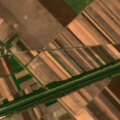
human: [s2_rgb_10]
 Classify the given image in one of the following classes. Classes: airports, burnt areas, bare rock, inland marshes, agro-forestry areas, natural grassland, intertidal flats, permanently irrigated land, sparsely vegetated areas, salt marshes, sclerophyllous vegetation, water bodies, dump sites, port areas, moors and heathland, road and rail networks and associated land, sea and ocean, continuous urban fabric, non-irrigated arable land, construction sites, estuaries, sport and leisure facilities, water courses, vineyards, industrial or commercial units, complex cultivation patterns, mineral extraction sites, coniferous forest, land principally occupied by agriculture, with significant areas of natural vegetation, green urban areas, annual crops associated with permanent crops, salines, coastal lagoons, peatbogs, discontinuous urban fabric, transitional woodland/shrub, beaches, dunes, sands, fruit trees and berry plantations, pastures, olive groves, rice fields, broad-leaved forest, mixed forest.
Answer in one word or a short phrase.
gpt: non-irrigated arable land, complex cultivation patterns, water courses